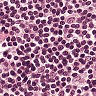
Metastatic tissue present: no